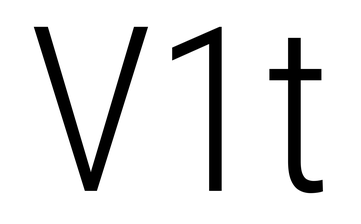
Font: Roboto_Condensed_Light